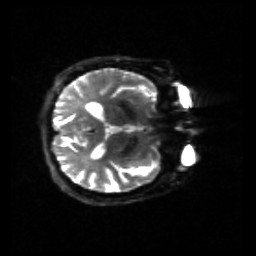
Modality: sbref
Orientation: axial
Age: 59
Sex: female
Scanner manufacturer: siemens
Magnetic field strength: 3 T
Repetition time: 4.71 s
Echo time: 0.0906 s